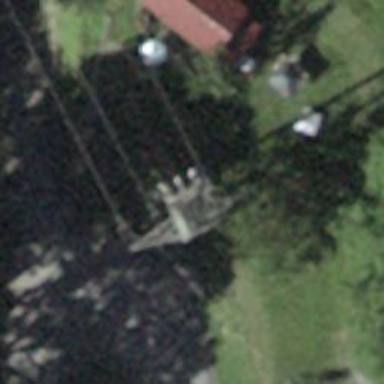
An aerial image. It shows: Termination lattice tower structure.